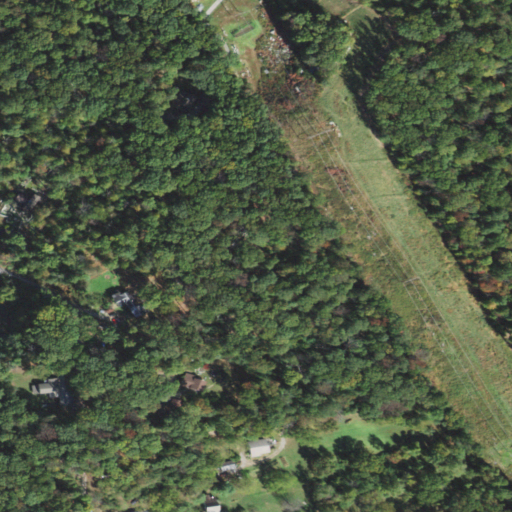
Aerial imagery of mountain in Pennsylvania named Chimney Rock containing deciduous forest, cultivated crops, open development, mixed forest, and pasture